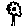
Label: flower